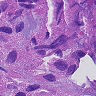
Metastatic tissue present: yes